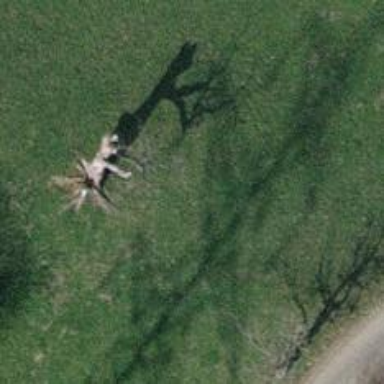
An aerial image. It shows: Beautiful tree in nature.